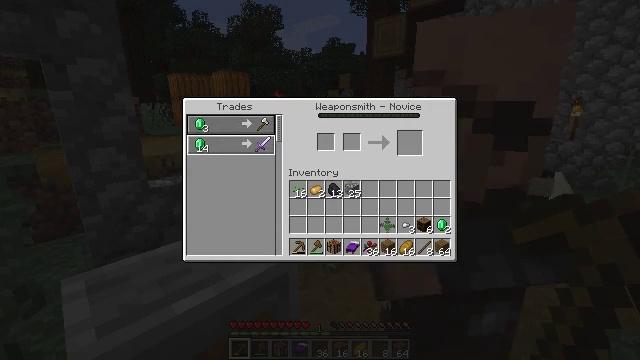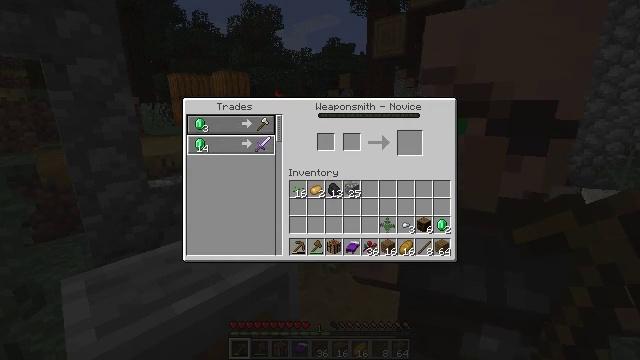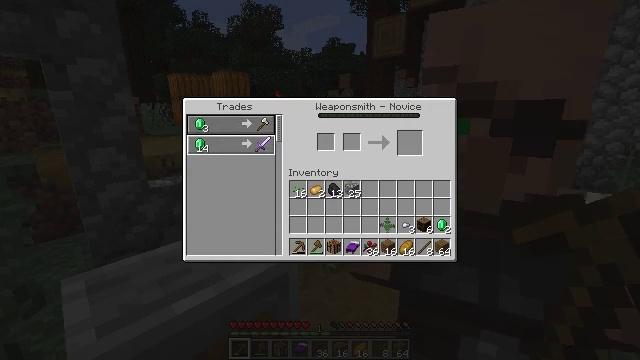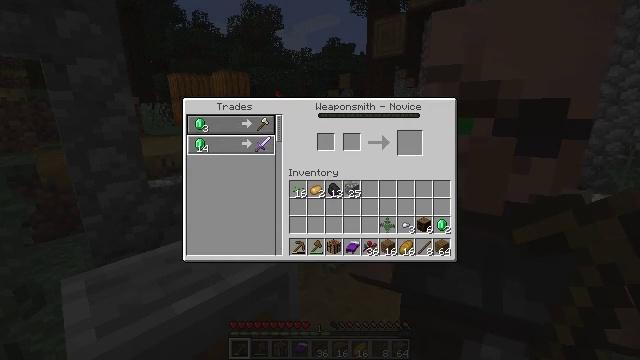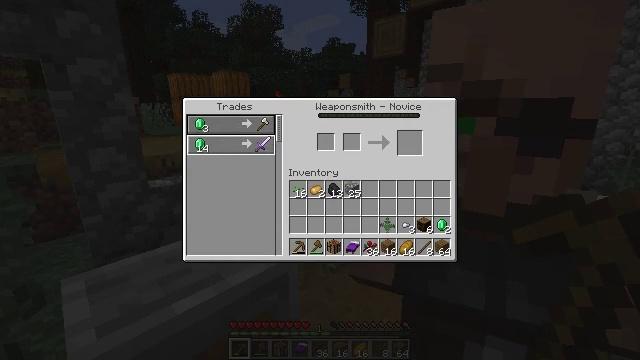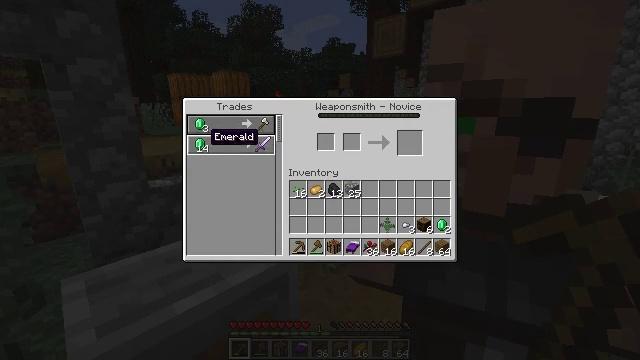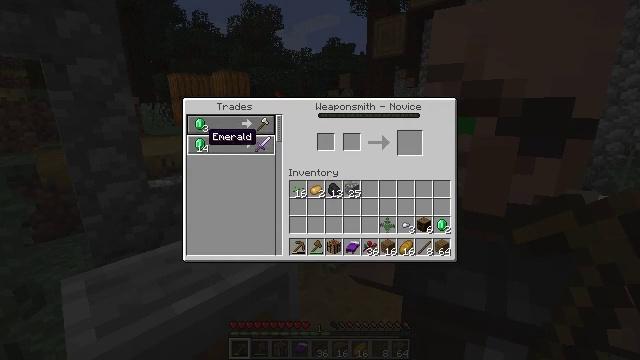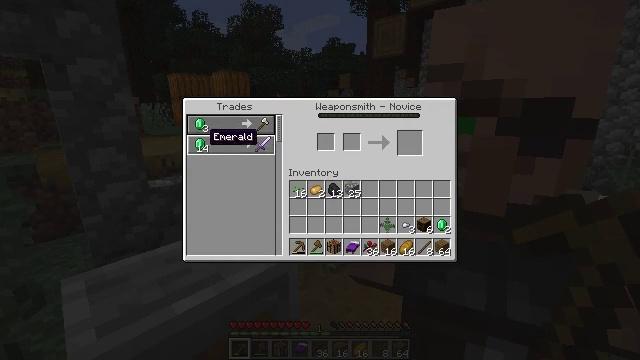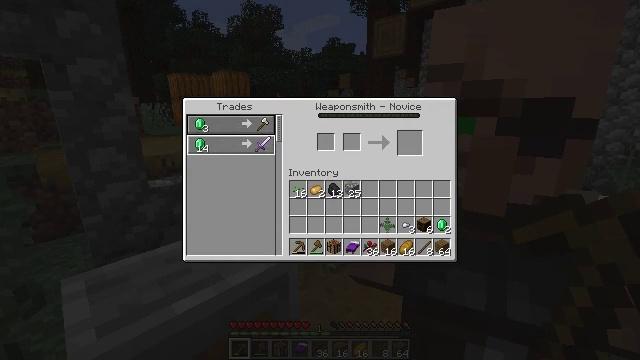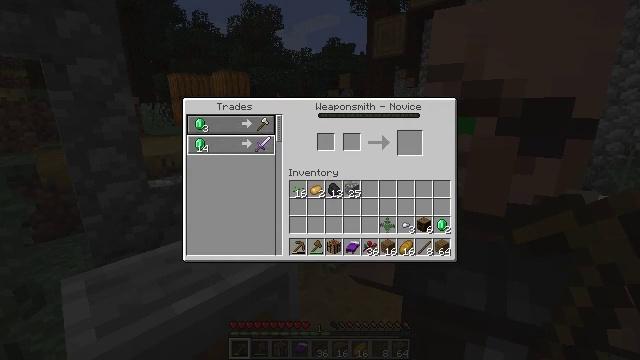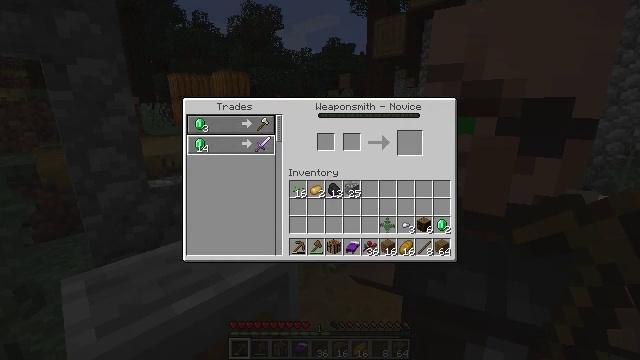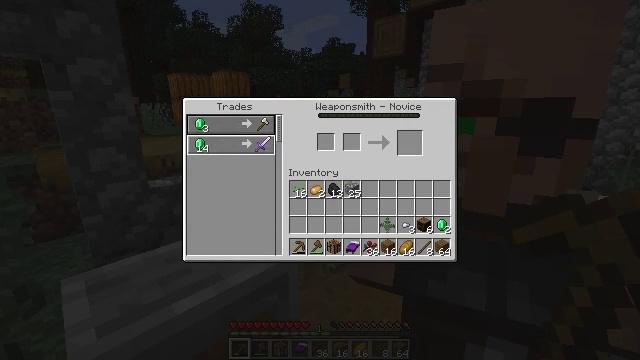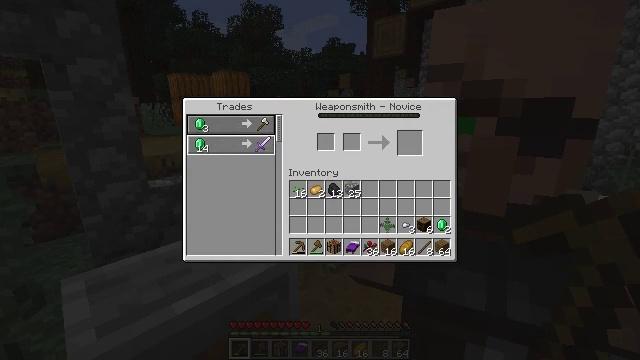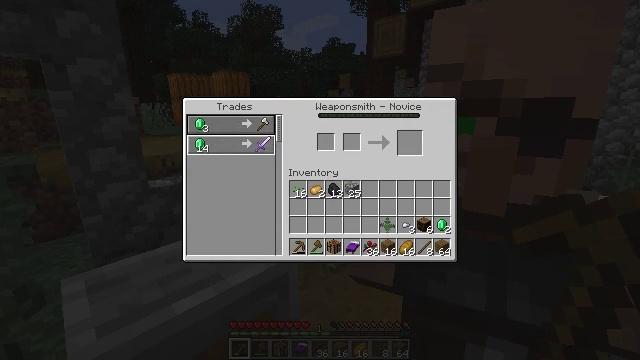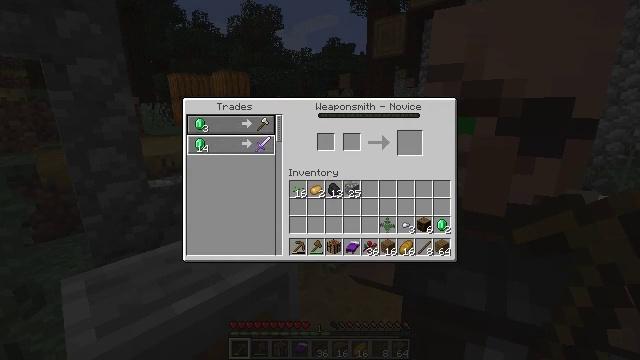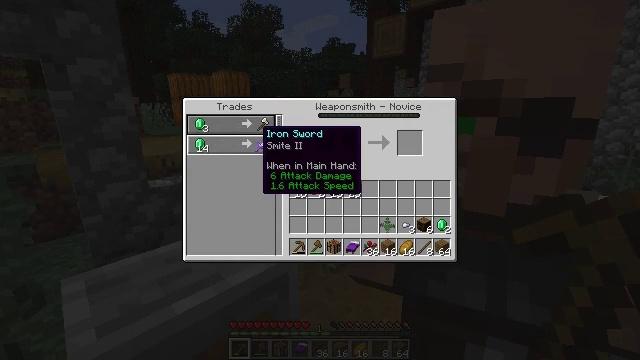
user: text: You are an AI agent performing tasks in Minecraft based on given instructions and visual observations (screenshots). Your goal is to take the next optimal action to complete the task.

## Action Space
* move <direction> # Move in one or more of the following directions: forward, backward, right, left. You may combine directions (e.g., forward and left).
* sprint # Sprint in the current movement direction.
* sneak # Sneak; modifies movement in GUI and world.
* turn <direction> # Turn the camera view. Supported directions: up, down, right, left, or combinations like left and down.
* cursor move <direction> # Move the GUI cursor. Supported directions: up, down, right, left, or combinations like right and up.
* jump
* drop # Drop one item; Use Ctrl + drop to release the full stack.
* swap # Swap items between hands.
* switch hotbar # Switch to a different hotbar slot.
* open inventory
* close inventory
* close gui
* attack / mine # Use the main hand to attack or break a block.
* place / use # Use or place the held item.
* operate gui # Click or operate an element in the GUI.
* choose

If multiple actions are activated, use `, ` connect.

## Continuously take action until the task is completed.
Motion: motion action
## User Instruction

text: Break the large fern to clear the space.
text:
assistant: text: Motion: no_op
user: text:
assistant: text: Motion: no_op
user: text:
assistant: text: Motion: no_op
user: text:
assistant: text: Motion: cursor move left
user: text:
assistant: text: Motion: no_op
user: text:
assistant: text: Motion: no_op
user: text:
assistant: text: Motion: no_op
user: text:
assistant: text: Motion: cursor move right
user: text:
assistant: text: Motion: cursor move right
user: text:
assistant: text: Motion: no_op
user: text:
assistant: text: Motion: no_op
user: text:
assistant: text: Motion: no_op
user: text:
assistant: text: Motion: no_op
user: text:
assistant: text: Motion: cursor move right
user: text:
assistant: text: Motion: no_op
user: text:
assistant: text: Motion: no_op
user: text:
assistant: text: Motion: no_op
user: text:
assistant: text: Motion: no_op
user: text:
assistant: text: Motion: no_op
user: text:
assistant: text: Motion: no_op
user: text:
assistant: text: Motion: no_op
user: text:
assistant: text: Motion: no_op
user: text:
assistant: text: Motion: no_op
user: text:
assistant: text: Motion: no_op
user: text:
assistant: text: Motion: no_op
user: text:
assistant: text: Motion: no_op
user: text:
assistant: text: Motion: no_op
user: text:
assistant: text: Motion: no_op
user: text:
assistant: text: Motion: no_op
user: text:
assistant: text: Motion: no_op